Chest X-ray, AP view. Patient: 54 years old, sex F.
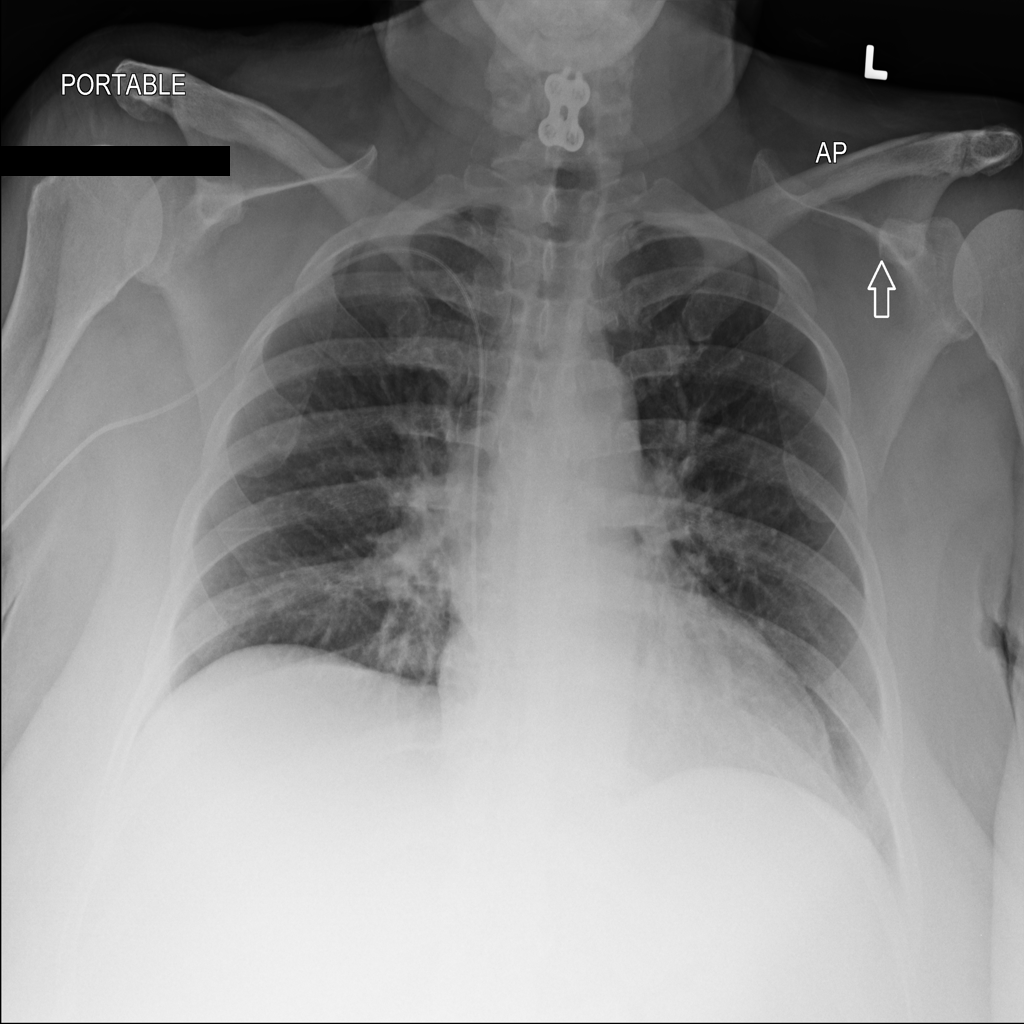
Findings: Cardiomegaly